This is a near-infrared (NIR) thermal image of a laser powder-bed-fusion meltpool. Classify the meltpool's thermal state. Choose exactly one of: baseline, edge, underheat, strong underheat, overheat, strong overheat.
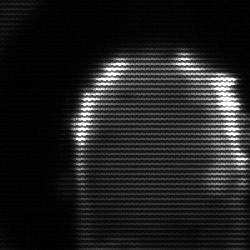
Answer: baseline